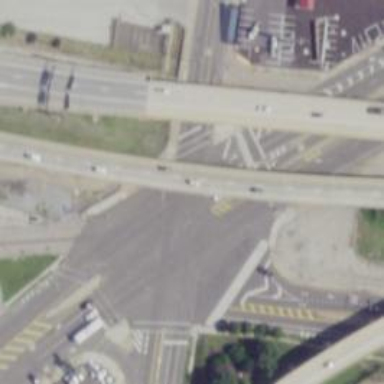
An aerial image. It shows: Asphalt road at the secondary link level.